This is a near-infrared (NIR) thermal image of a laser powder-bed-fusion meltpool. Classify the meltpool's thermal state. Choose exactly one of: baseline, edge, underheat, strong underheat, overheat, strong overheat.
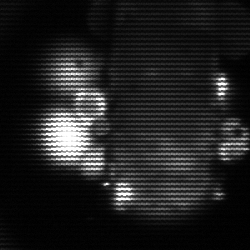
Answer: strong underheat